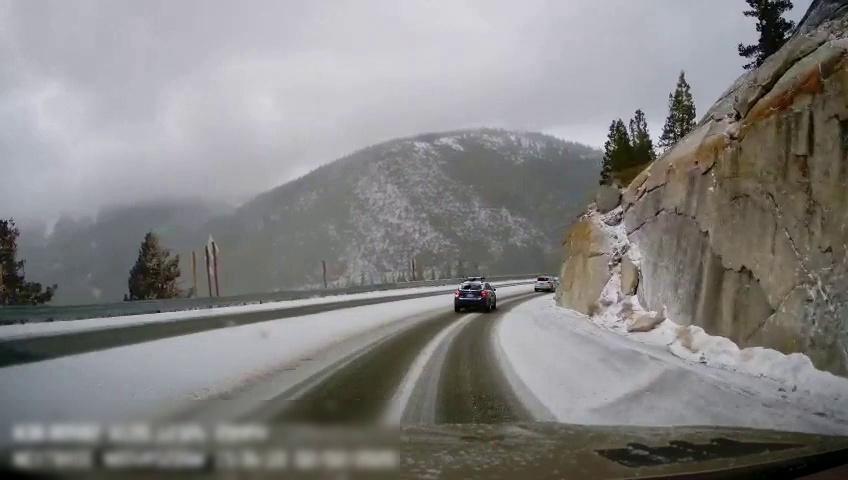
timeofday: Day
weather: Snowy
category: Drivable Space
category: Vehicles | Car
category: Vehicles | Car
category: Traffic | Signs